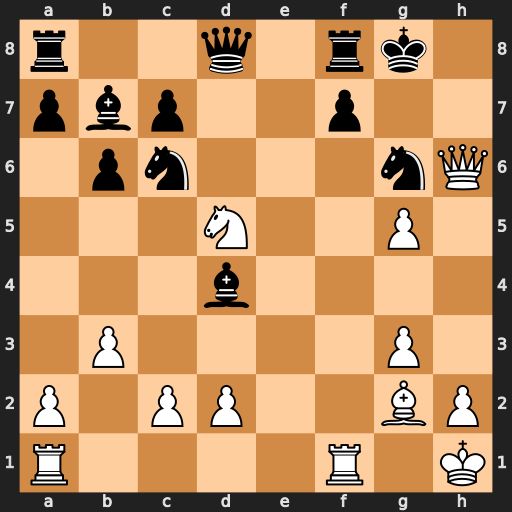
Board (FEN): r2q1rk1/pbp2p2/1pn3nQ/3N2P1/3b4/1P4P1/P1PP2BP/R4R1K
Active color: w
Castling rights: -
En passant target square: -
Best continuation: Nf6+ Bxf6 gxf6 Qxf6 Rxf6